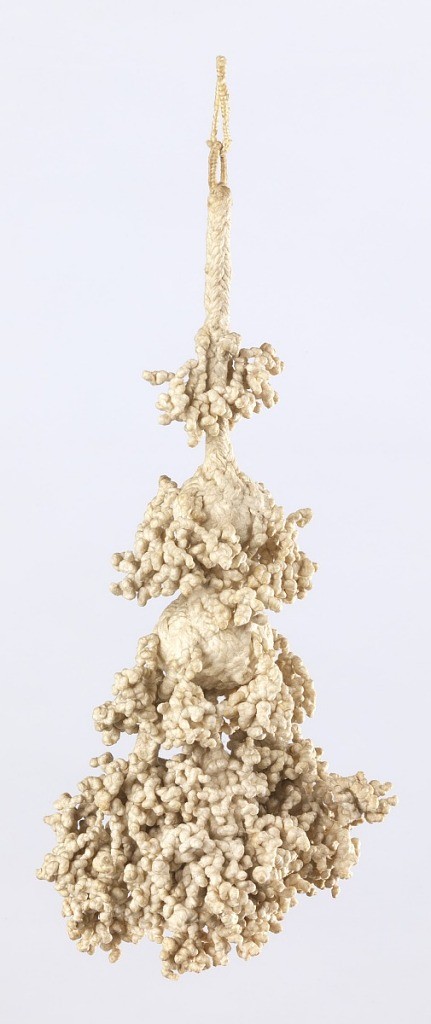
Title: Tassel
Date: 17th century
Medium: linen Technique: braided and knotted
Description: Linen tassel, braided and knotted. Double loops attached to cord which terminates in a small pear-shaped center unit from which hang elaborately knotted elements.